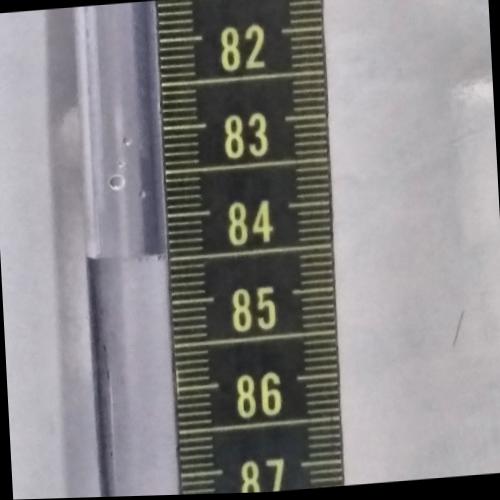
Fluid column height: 84.4 cm